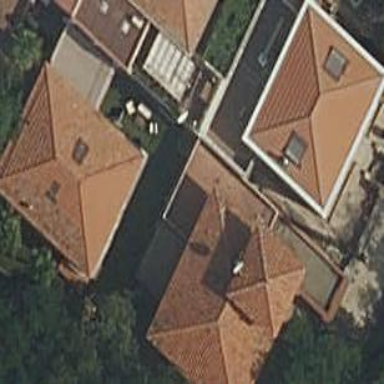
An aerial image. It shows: Hipped roof house.